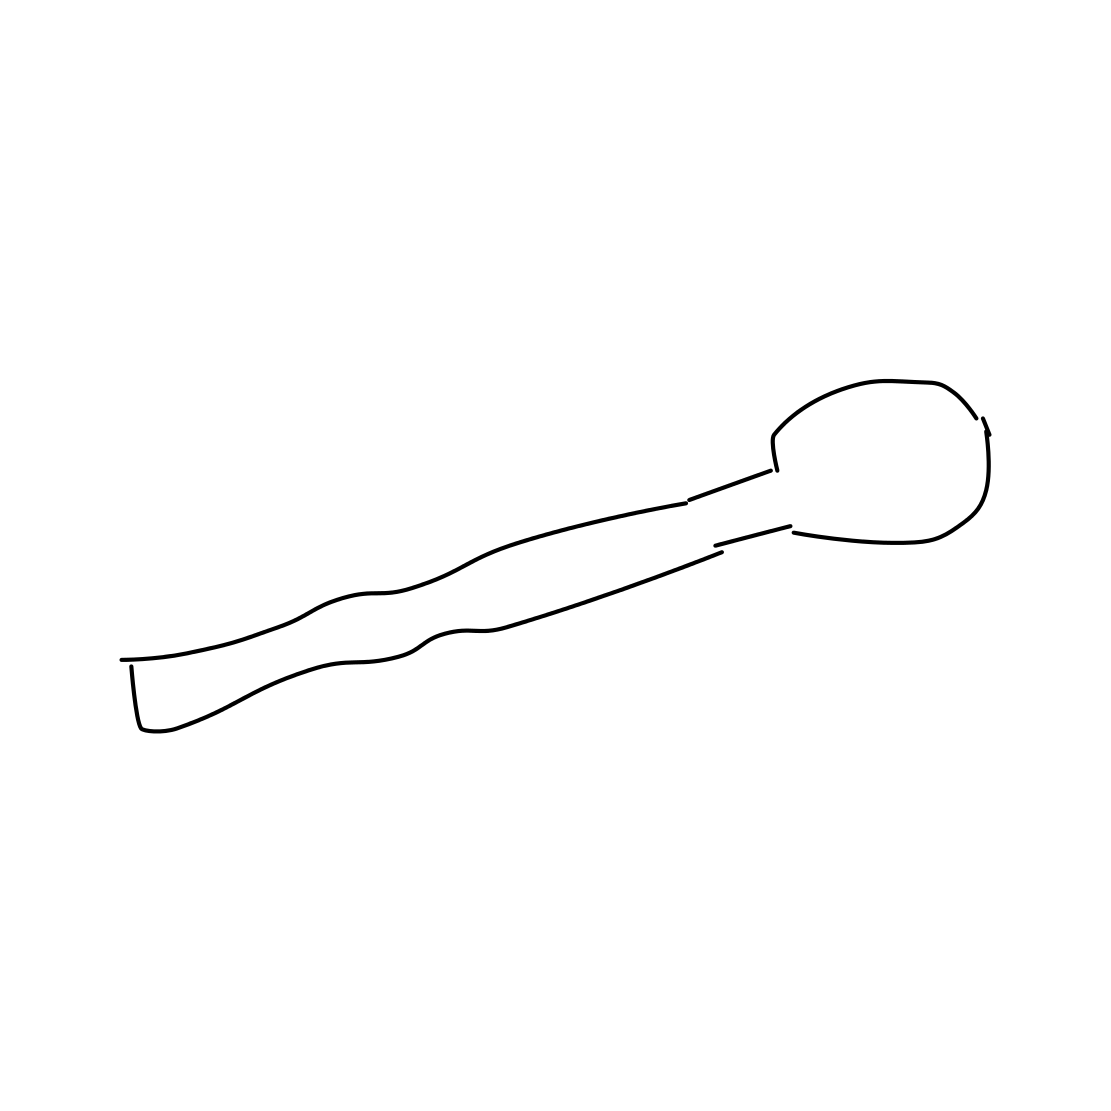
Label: spoon